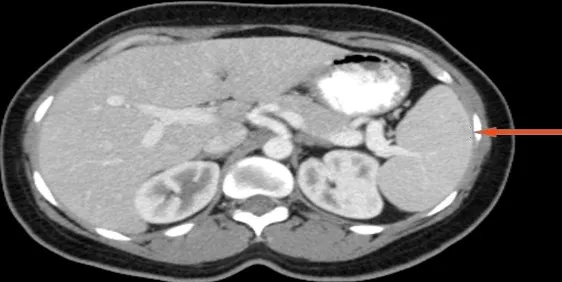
Pre-surgery axial abdomen CT: shows spleen (red arrow).
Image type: radiology (ct)